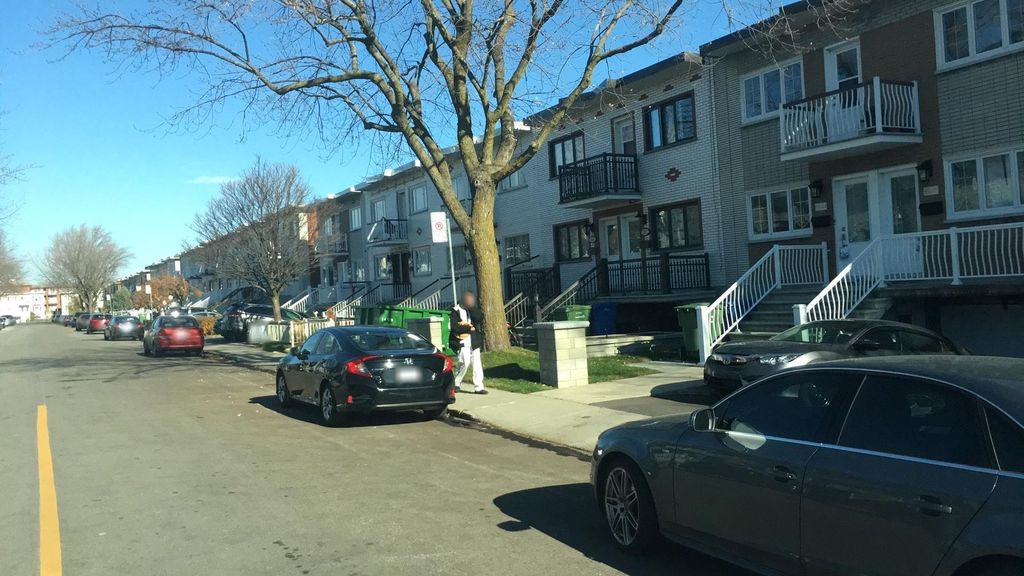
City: montreal